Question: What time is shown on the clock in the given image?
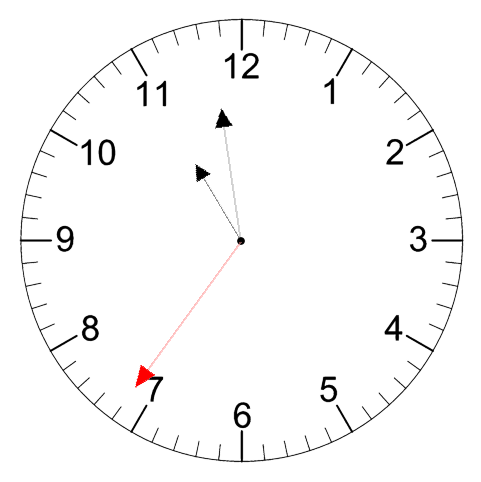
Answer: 10:58:36